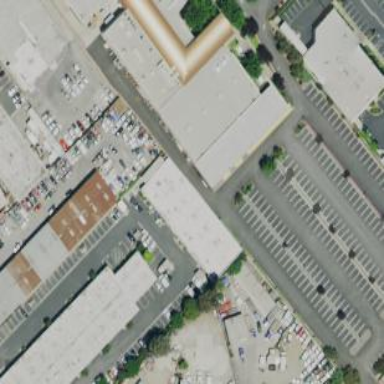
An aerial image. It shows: Commercial building.